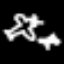
Label: airplane